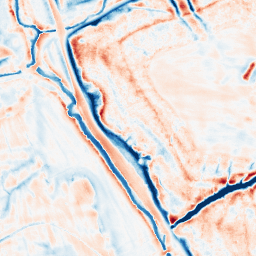
Category: edge_preserving
Decomposition family: bilateral
Decomposition parameters: d: 21
sigma_color: 75
sigma_space: 50
Upsampling method: quintic
Upsampling parameters: scale: 2
Upsampling scale: 2